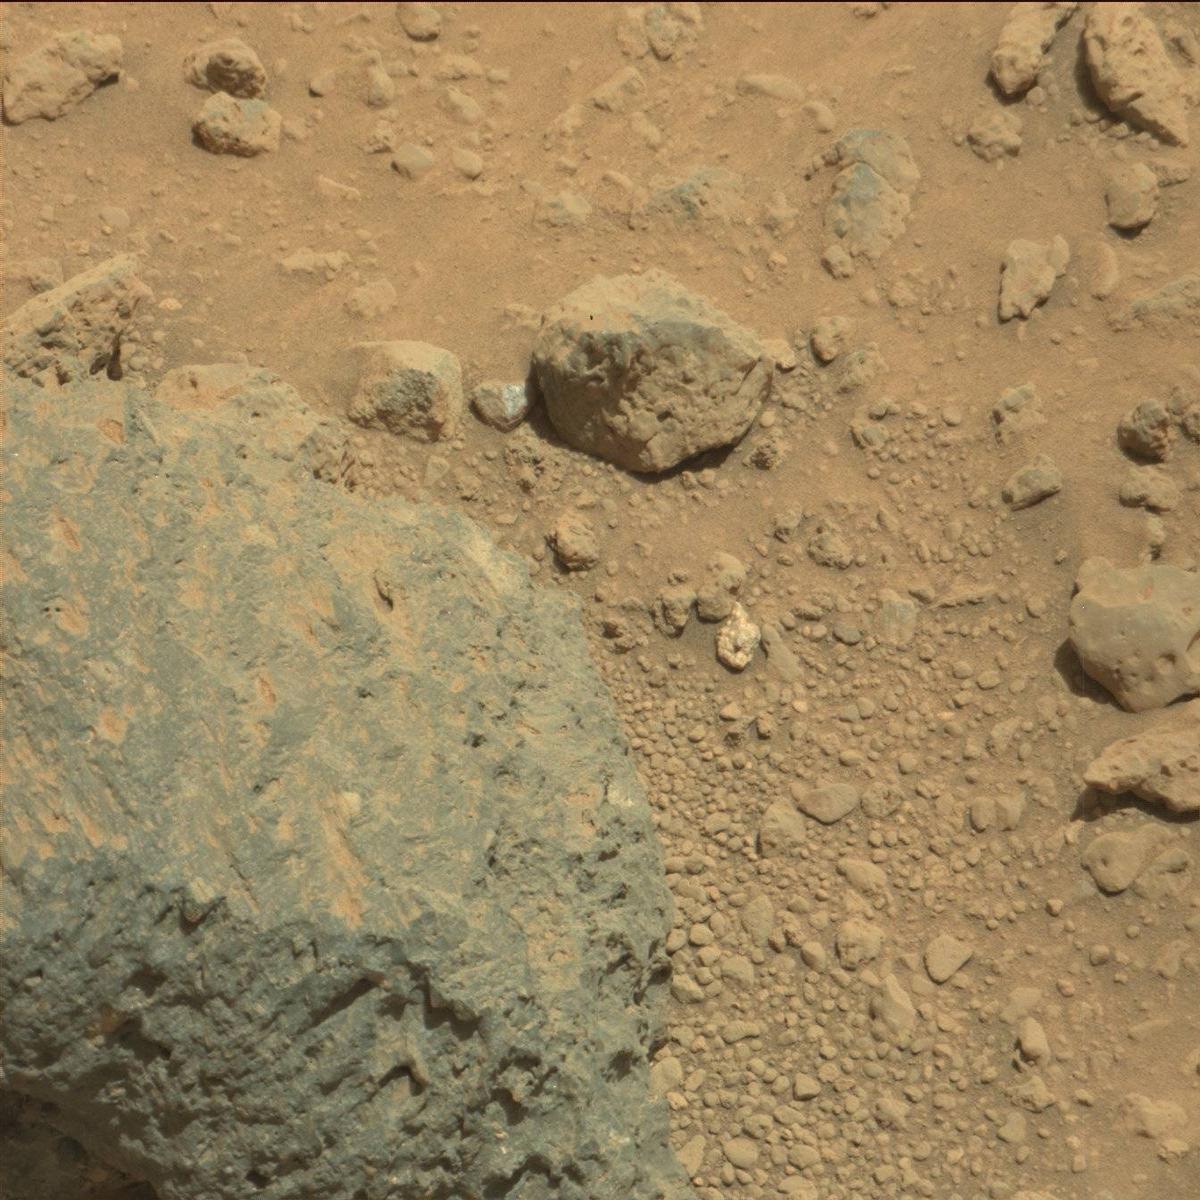
Terrain classes present: Bedrock, Rock, Sand / Soil